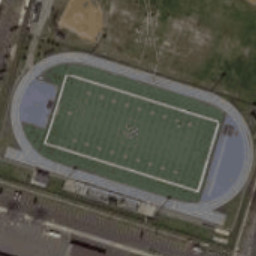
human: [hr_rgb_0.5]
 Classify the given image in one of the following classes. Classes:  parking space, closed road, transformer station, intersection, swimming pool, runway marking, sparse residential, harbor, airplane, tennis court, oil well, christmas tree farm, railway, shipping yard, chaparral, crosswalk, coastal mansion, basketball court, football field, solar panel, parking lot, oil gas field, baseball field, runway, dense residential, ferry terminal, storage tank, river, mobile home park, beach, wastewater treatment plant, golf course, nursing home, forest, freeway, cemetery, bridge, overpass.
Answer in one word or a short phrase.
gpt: football field